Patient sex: M
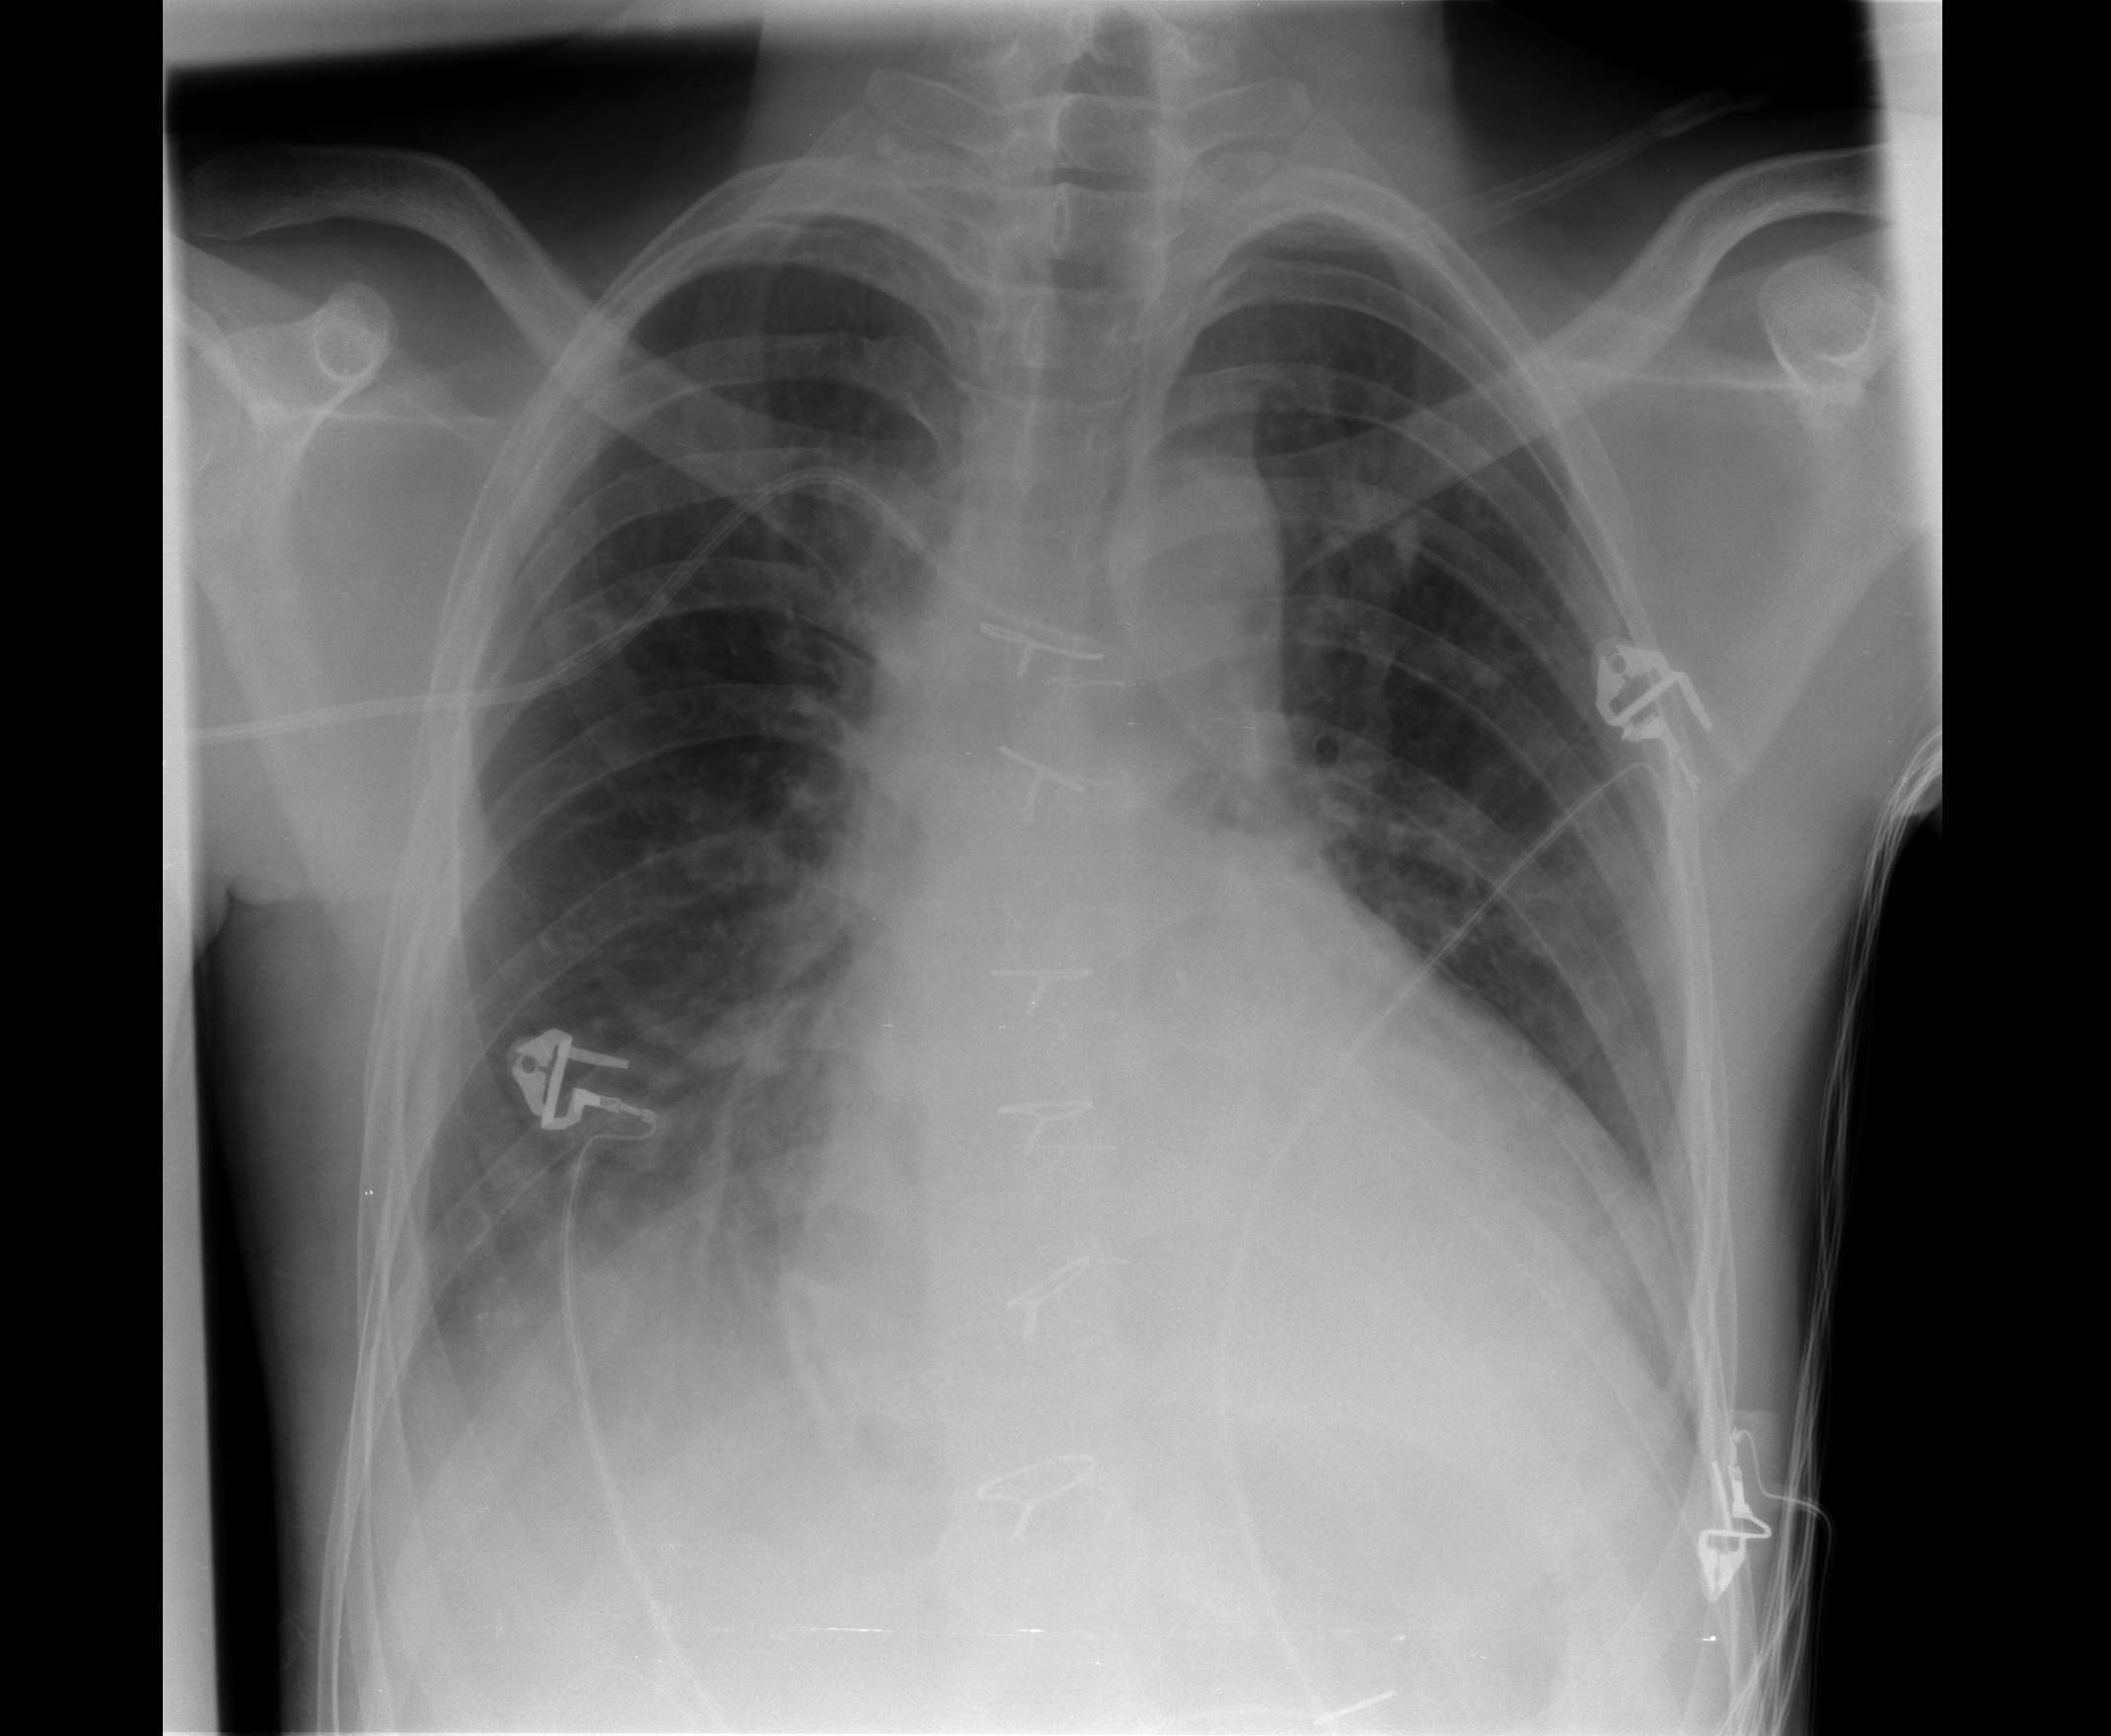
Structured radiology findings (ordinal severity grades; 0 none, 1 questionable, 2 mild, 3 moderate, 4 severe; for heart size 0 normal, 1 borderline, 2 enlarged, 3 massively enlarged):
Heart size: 2
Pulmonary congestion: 1
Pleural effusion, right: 2
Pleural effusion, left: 1
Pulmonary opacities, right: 0
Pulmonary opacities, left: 0
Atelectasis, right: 2
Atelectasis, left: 2